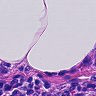
Metastatic tissue present: no